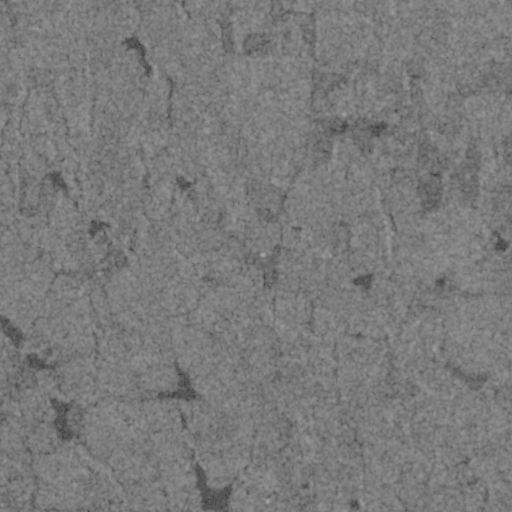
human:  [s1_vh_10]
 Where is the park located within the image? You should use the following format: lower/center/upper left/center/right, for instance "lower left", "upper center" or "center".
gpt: The park is located in the center left of the image.
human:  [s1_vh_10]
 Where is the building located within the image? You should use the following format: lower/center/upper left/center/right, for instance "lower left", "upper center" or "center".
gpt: The building is located in the center left of the image.
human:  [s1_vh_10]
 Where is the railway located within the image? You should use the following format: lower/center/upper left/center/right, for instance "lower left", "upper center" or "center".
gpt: The railway is located in the lower left of the image.
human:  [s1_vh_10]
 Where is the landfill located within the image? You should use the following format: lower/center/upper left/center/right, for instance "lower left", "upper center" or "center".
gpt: There is no landfill in the image.

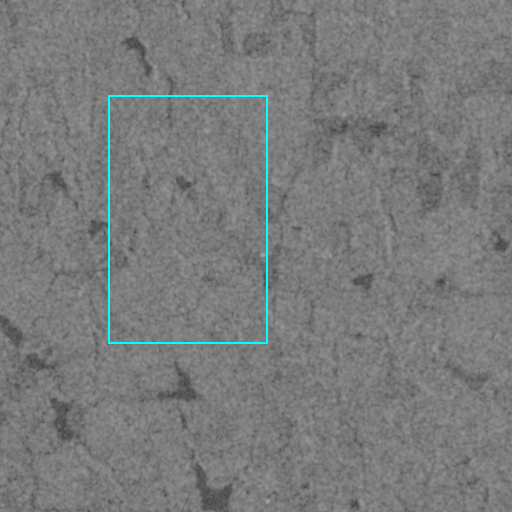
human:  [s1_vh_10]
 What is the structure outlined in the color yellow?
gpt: There is no yellow outline.
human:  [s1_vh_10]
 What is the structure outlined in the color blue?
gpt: There is no structure outlined in blue.